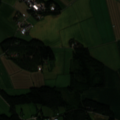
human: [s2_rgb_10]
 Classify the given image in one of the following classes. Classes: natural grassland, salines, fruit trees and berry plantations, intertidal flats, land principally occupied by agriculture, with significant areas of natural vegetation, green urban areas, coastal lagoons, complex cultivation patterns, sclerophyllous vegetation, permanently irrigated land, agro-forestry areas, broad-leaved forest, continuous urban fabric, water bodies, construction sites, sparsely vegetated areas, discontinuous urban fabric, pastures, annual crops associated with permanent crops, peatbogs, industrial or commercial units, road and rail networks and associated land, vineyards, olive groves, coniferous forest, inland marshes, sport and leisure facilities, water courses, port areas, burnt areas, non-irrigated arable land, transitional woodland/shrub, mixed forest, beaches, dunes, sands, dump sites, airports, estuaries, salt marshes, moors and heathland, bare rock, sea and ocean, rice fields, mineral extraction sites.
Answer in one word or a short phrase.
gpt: non-irrigated arable land, coniferous forest